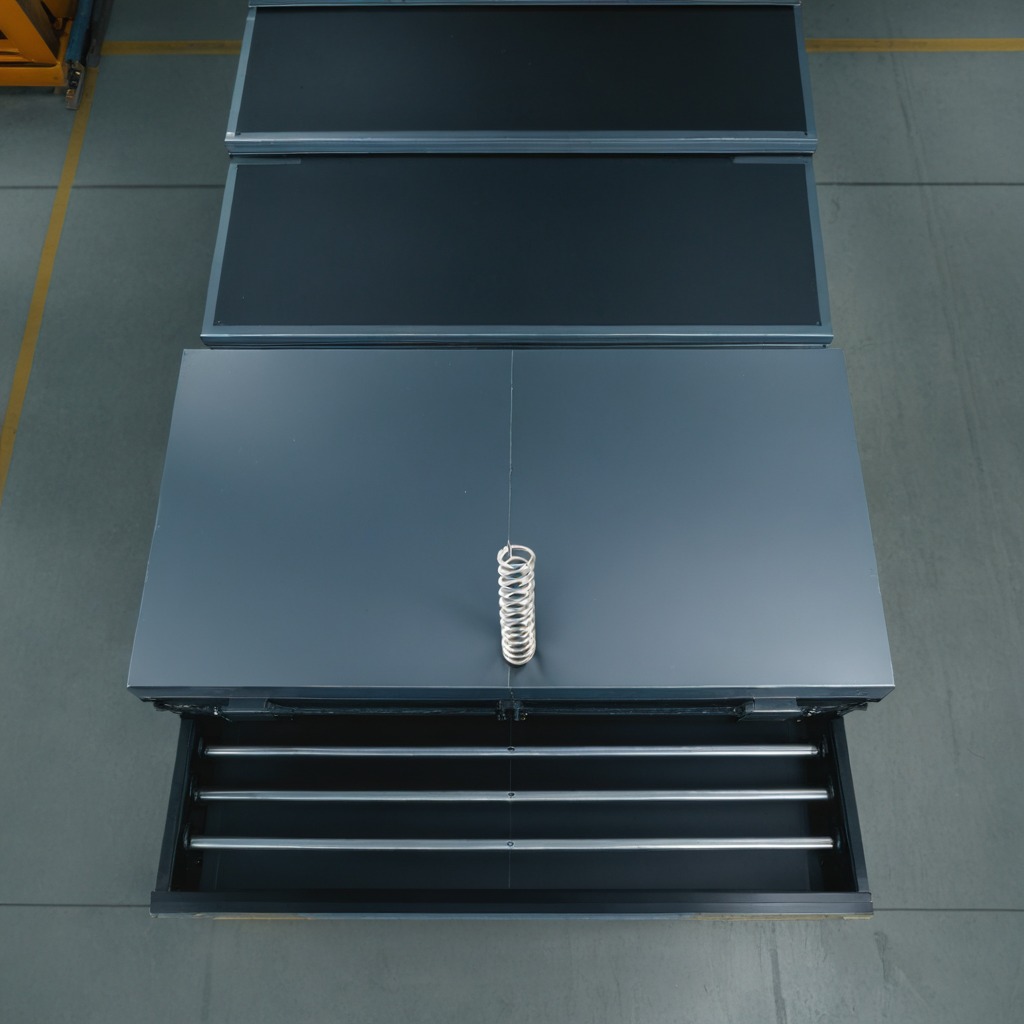
A coiled metal spring is lying on the toolbox surface.